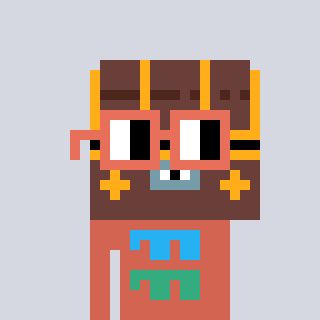
a pixel art character with square orange glasses, a treasure chest-shaped head and a peachy-colored body on a cool background